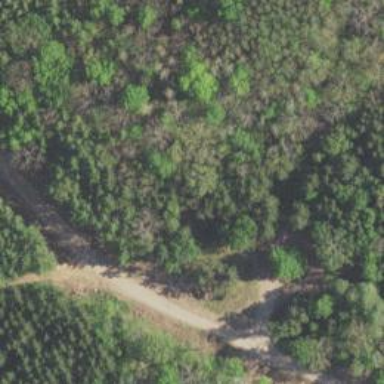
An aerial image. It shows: Abandoned railway with historical significance.